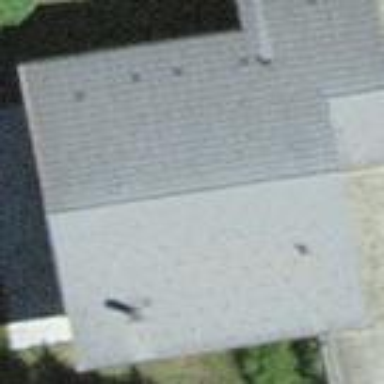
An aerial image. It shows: Simple house.